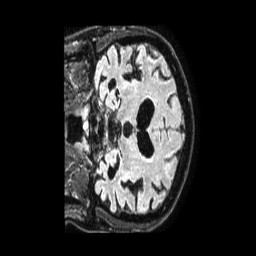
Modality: FLAIR
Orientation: coronal
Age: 72
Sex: male
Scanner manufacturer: philips
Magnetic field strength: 1.5 T
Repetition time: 4.8 s
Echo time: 0.3071 s